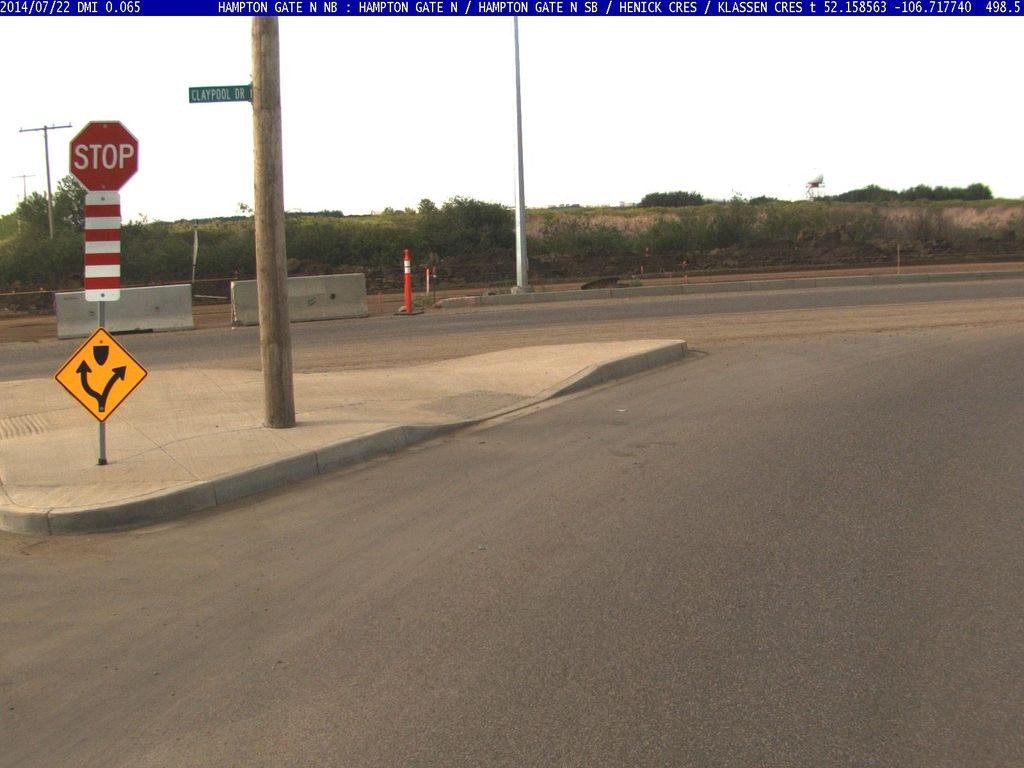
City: saskatoon